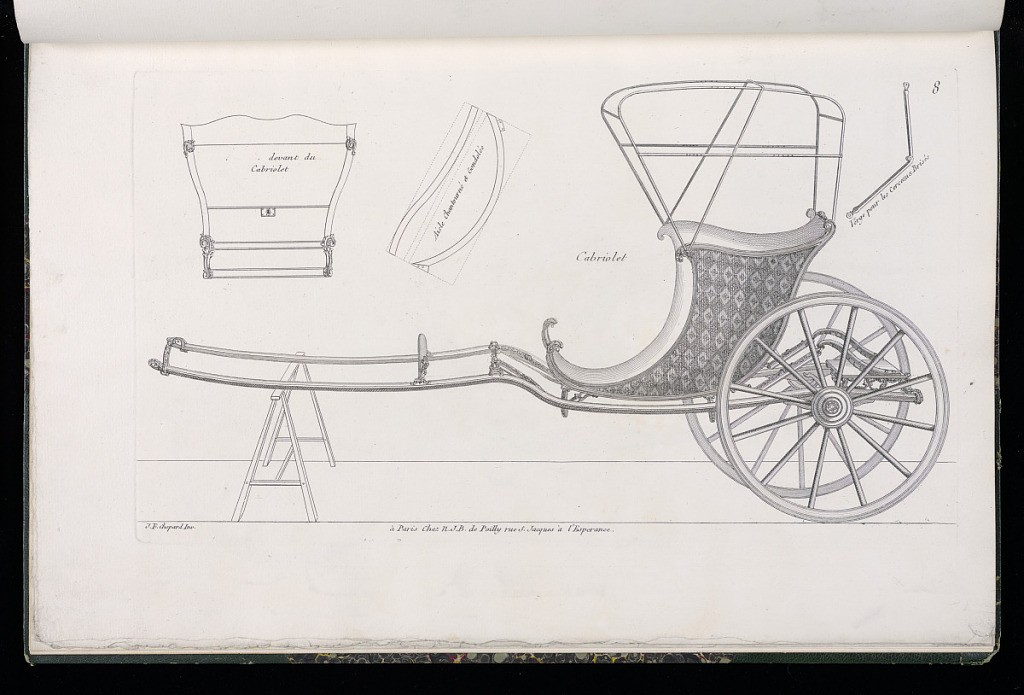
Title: Cabriolet
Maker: Jean-François Chopard, French, active 18th century
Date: ca. 1750
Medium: Engraving on paper
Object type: Bound print
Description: Plate 8, Folio 8 of a series of 13 prints of designs for carriages or coaches. Horse-drawn carriage decorated with rocaille motifs, shown in elevation, with details of the various parts at upper left and upper right. The body of the coach is open with a frame above to allow for a cover; decorated in marquetry inlay pattern.